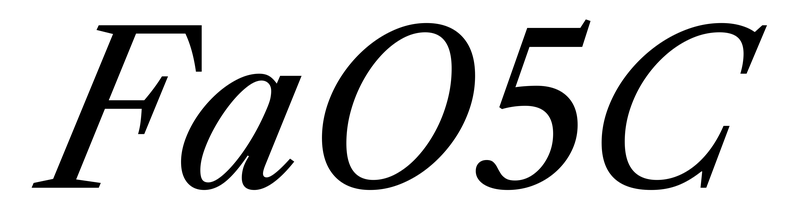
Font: LibreCaslonText-Italic_Italic